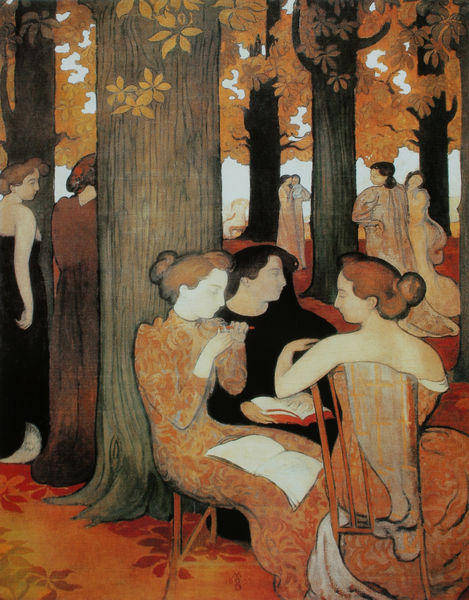
Titel: Die Musen
Künstler: Maurice Denis
Standort: Paris
Institution: Musée National d'Art Moderne - Centre Georges Pompidou
Schlagwörter: baum, blätter, laub, mann, schatten, weiß, baumstämme, bäume, frauen, gelb, menschen, mädchen, ocker, sitzen, blumen, braun, damen, frankreich, frau, haar, kleid, kleider, licht, orange, profil, rücken, schwarz, stuhl, stühle, tische, dame, park, rot, beige, muster, symbolismus, gesichter, profile, blass, gesicht, baumstamm, stamm, haare, pose, stoffe, blatt, wald, kreis, bücher, papier, lehne, herbst, stämme, jugendstil, sprechen, kaffee, lesen, stuhllehne, muse, tee, posen, buch, munch, restaurant, lichtung, schnitt, lautrec, bleistift, stift, art, entspannung, rinde, musen, empfang, mucha, denis, paare, bumstamm, feile, keider, nagelfeile, plaudern